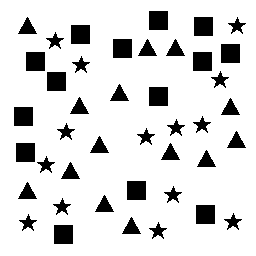
Squares: 14
Triangles: 14
Stars: 14
Total shapes: 42